Identify the transformations in the second image compared to the first.
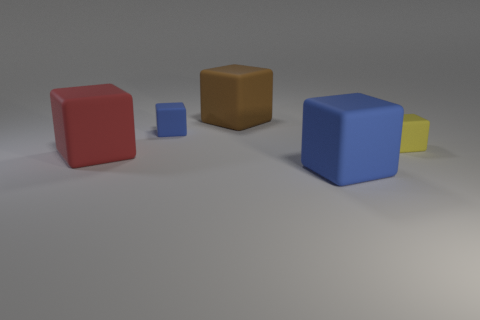
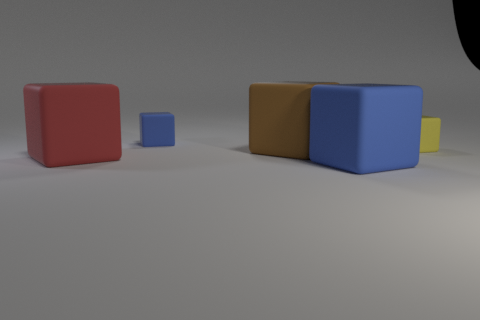
the brown thing is in a different location
the brown object changed its location
the large brown rubber cube that is behind the tiny blue block moved
the large brown rubber cube that is behind the tiny blue thing moved
the big brown matte cube behind the red rubber cube is in a different location